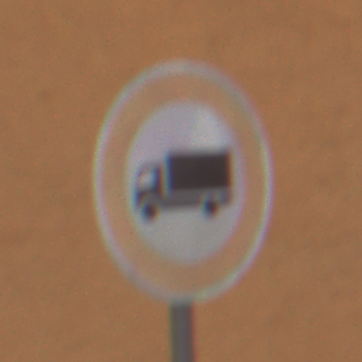
Verkehrszeichen: VerbotFuerKraftfahrzeugeUeberDreiKommaFuenfTonnen
Umgebung: Outdoor, Urban
Tageszeit: Midday
Wetter: Overcast
Licht: Natural
Jahreszeit: NotSpecified
Kontrast: LowContrast